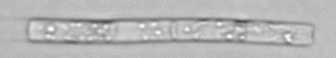
Label: Leptocylindrus